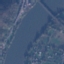
Land use / land cover: River